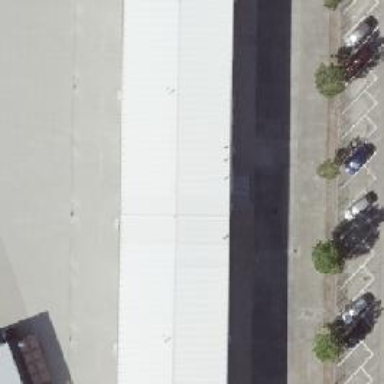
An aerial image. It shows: Commercial building with flat roof.